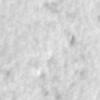
Label: no_change